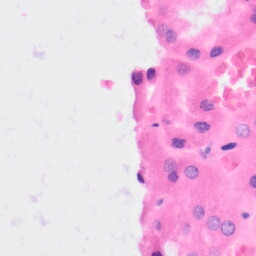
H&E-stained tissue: Kidney